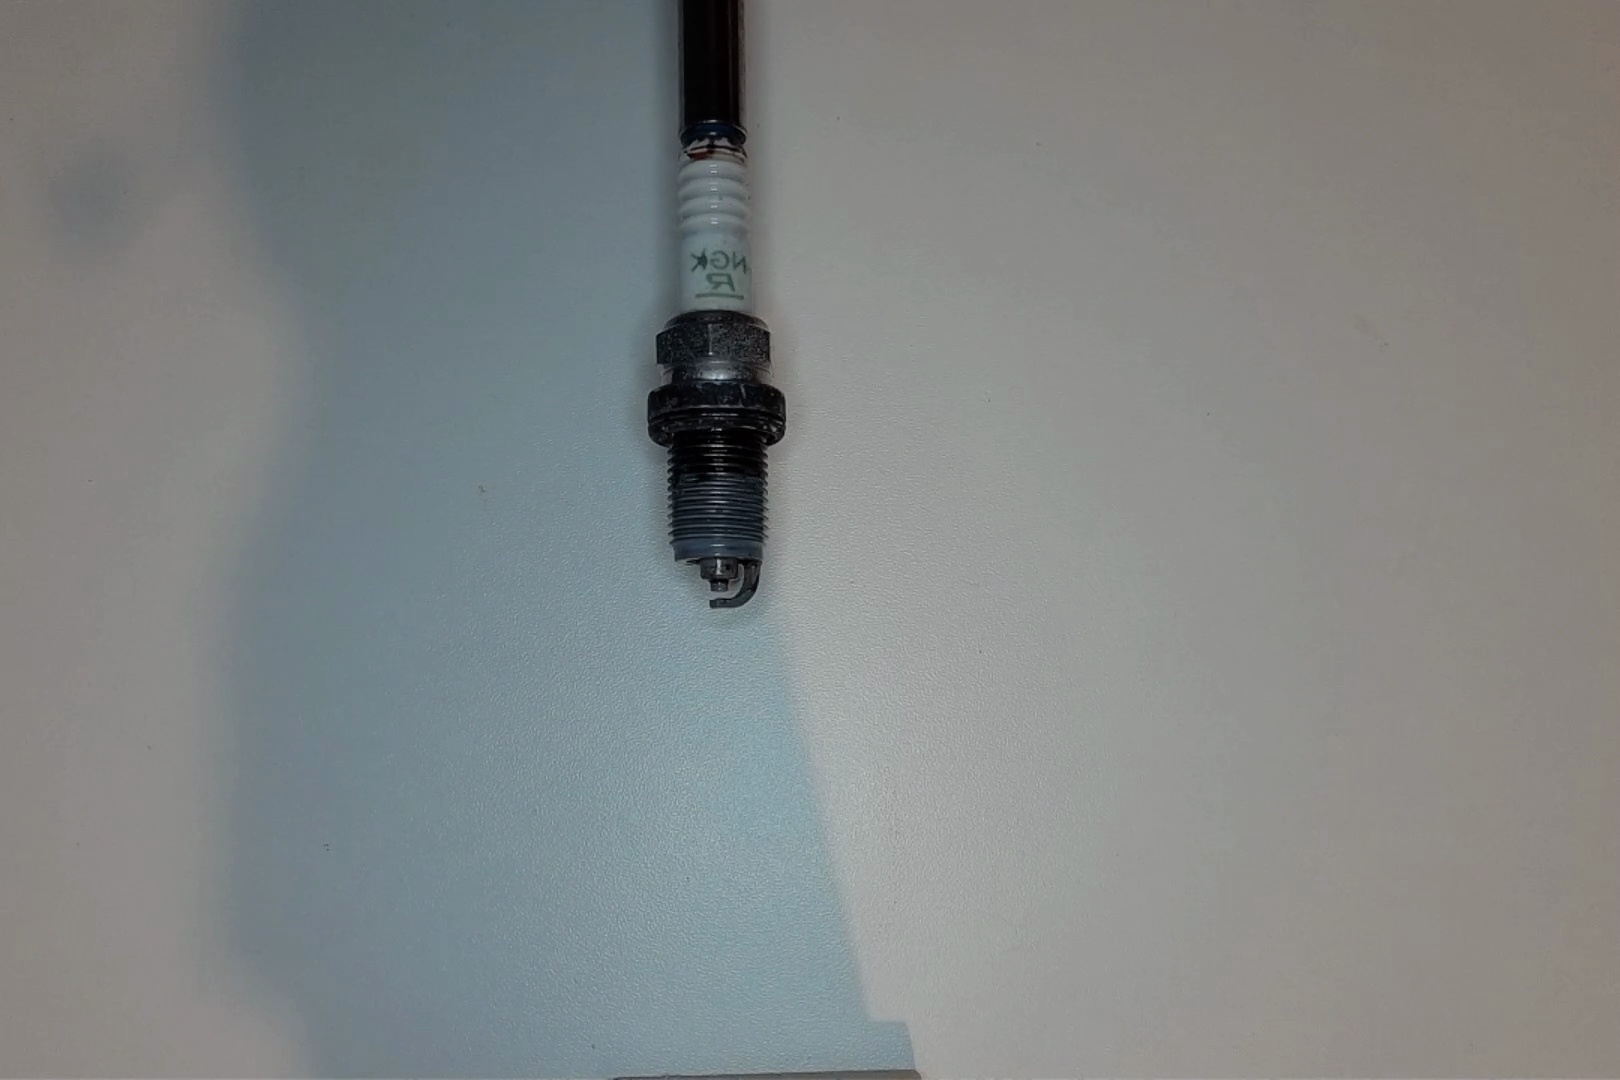
Label: anomaly